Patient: sex M, age 69
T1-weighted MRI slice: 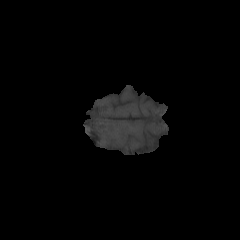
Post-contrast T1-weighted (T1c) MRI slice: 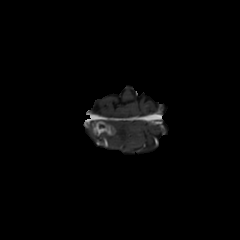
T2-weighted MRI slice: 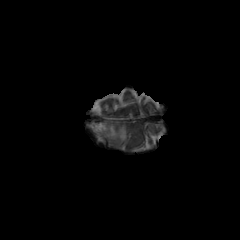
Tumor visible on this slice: yes
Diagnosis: Glioblastoma, IDH-wildtype
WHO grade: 4